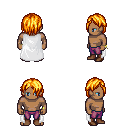
a pixel art fantasy rpg character, male body template, human, dark skin, white cape, magenta pants, light blonde bangs hairstyle, bracelets, brown shoes, four views (front, back, left, right), 2x2 character sprite sheet, small pixel art, hard edges, no anti-aliasing